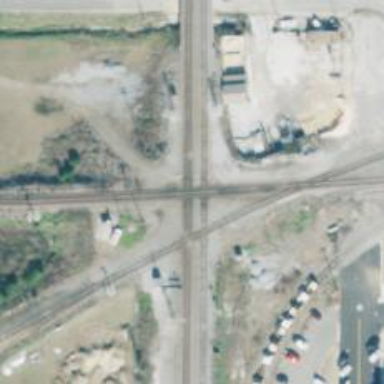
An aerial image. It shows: Railway crossing.